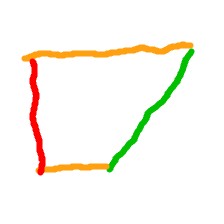
Shape: trapezoid